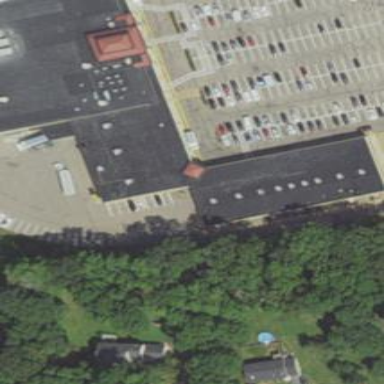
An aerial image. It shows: Retail building.